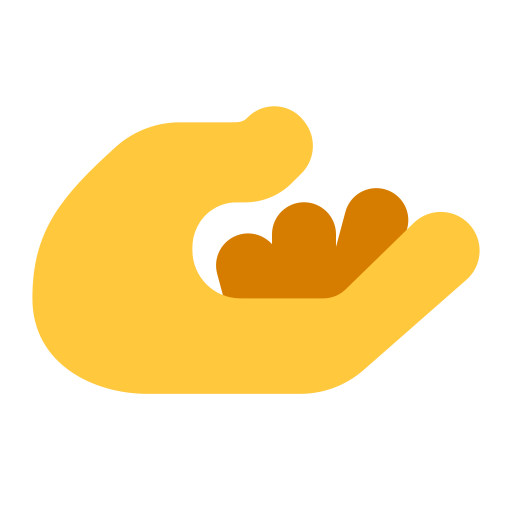
palm up hand flat default